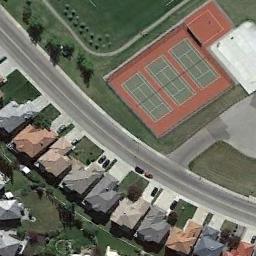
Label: tennis_court